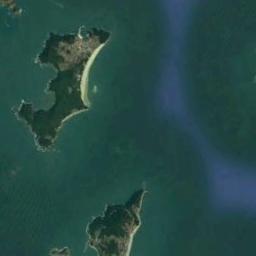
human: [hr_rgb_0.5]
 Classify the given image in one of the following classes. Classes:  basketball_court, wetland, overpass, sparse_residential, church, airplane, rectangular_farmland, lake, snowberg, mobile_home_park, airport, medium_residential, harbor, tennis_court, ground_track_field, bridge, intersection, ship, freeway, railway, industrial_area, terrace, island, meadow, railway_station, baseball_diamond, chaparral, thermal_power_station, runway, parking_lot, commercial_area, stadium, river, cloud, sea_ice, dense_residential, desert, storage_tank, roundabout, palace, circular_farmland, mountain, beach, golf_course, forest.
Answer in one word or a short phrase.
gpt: island